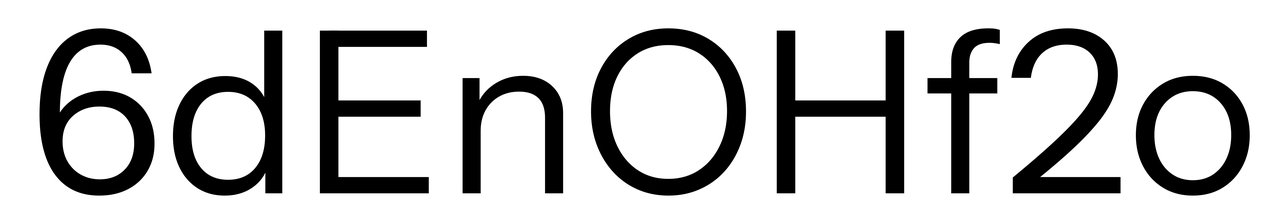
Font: InstrumentSans_Regular